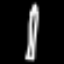
Label: pencil